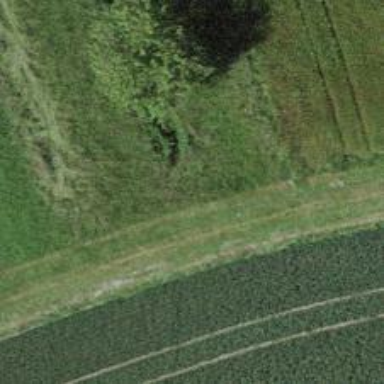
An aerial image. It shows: Ditch in the surroundings.